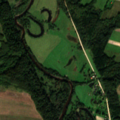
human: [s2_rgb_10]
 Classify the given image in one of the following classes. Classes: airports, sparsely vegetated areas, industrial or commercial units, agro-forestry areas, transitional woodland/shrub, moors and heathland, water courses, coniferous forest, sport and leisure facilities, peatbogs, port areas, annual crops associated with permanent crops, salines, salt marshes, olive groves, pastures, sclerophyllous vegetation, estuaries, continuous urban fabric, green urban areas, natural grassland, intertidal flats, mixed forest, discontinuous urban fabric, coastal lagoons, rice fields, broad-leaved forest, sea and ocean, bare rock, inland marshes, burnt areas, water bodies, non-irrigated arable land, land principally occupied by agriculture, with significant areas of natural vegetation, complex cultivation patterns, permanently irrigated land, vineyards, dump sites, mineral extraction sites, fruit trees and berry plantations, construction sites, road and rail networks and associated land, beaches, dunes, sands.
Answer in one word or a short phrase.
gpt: non-irrigated arable land, pastures, land principally occupied by agriculture, with significant areas of natural vegetation, broad-leaved forest